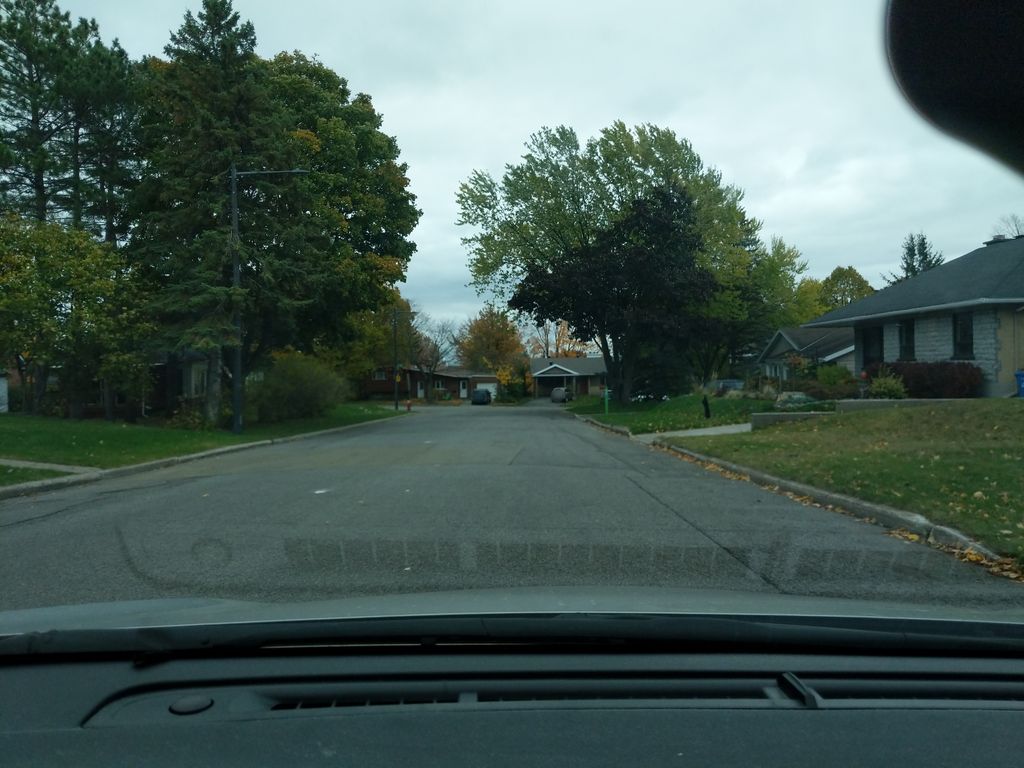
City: quebec_city